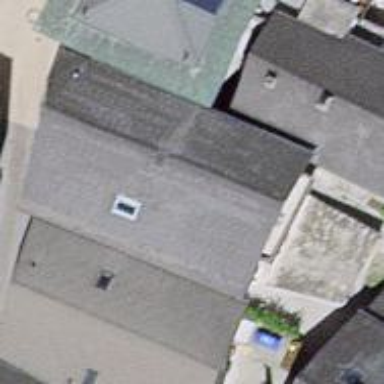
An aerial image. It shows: Simple house.